Question: Is there an item property to enable the edit mode like UIBuilder so that user can rename the item caption?

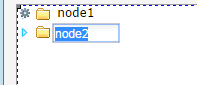
Answer: There's no this function in the native TreeView control. You have to implement it by your self.
'''
Class('App', 'xui.Com',{
Instance:{
iniComponents : function(){
// [[Code created by CrossUI RAD Tools
var host=this, children=[], append=function(child){children.push(child.get(0));};
append(
(new xui.UI.Pane())
.setHost(host,"ctl_pane22")
.setLeft(80)
.setTop(30)
.setWidth(130)
.setHeight(140)
);
host.ctl_pane22.append(
(new xui.UI.TreeView())
.setHost(host,"ctl_treeview9")
.setItems([{
"id" : "node1",
"sub" : ["node11",{
"id" : "node12",
},"node13","node14"],
"caption" : "node1"
},{
"id" : "node2",
"sub" : ["node21","node22","node23","node24"],
"caption" : "node2"
}])
.onDblclick("_ctl_treeview9_ondblclick")
);
return children;
// ]]Code created by CrossUI RAD Tools
},
_ctl_treeview9_ondblclick:function (profile, item, e, src){
var tv=profile.boxing(),
source = profile.getSubNodeByItemId('ITEMCAPTION',item.id),
pos = source.offset(),
size = source.cssSize();
var editor=new xui.UI.Input();
editor.setWidth(size.width+20).setValue(item.caption);
editor.beforeUIValueSet(function(prf, ov, nv){
tv.updateItem(item.id, {caption:nv});
editor.destroy();
root.setBlurTrigger("my_editor",null);
editor=null;
});
xui('body').append(editor);
var root=editor.getRoot();
root.popToTop(pos);
root.setBlurTrigger("my_editor",function(){
editor.setUIValue(editor.getUIValue(),true);
});
editor.activate();
return false;
}
}
});
'''